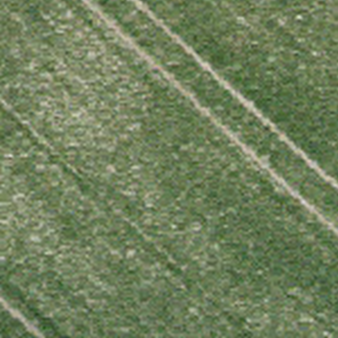
Label: other